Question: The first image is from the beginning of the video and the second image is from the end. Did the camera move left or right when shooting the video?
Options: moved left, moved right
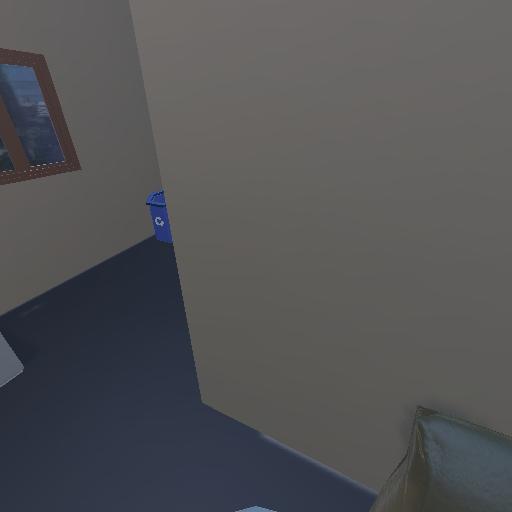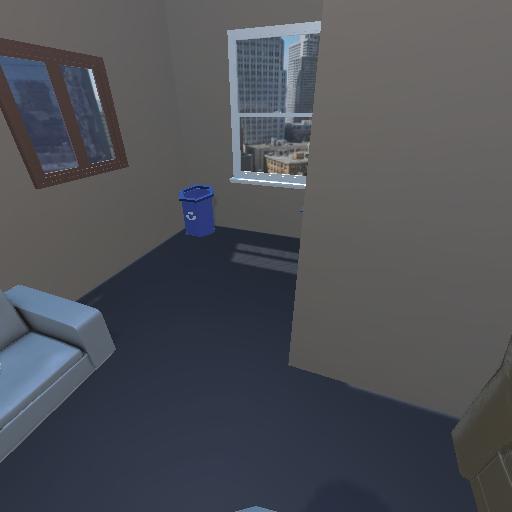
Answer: moved left